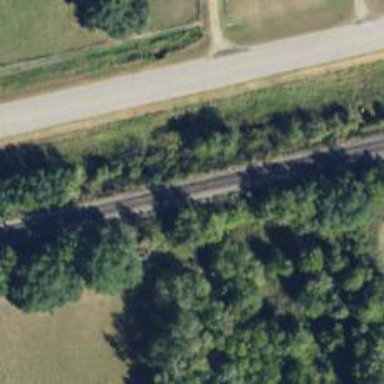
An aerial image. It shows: Railway track.